Interaction volume radius: 5 \u00c5
Interaction volume height: 45 \u00c5
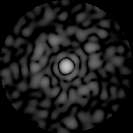
Disorder parameter: 0.8545